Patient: sex M, age 71
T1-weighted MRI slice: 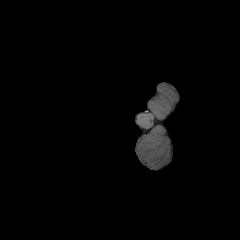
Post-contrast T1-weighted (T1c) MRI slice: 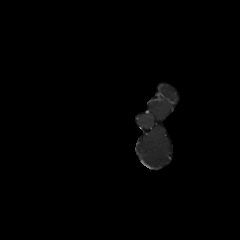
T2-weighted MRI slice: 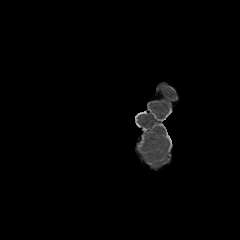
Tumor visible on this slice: no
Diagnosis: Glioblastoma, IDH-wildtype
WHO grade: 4